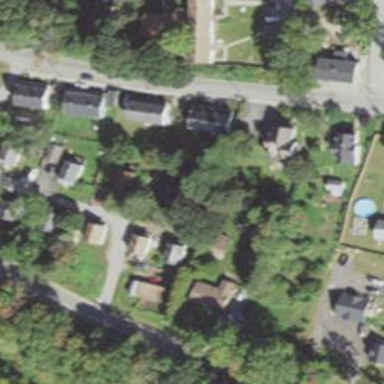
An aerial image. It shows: Residential driveway used as service road.